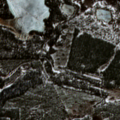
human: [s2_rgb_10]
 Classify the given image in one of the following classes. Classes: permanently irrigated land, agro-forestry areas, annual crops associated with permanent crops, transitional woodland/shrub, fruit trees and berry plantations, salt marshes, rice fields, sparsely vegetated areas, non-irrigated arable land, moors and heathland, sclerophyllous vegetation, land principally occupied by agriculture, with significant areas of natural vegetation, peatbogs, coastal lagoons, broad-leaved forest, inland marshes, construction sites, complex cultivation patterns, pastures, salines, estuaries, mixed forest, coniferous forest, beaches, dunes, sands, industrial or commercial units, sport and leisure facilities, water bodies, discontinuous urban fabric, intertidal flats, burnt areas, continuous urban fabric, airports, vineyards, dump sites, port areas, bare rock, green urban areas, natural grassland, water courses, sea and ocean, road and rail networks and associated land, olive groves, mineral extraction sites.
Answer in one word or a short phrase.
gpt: coniferous forest, mixed forest, transitional woodland/shrub, peatbogs, water bodies